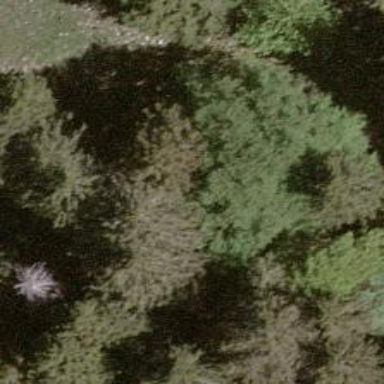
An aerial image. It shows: Beautiful tree in nature.